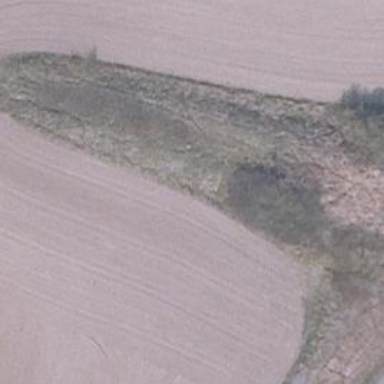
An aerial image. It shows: Hunting stand.